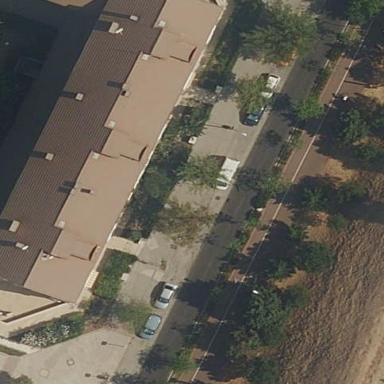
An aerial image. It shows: View of apartment building.